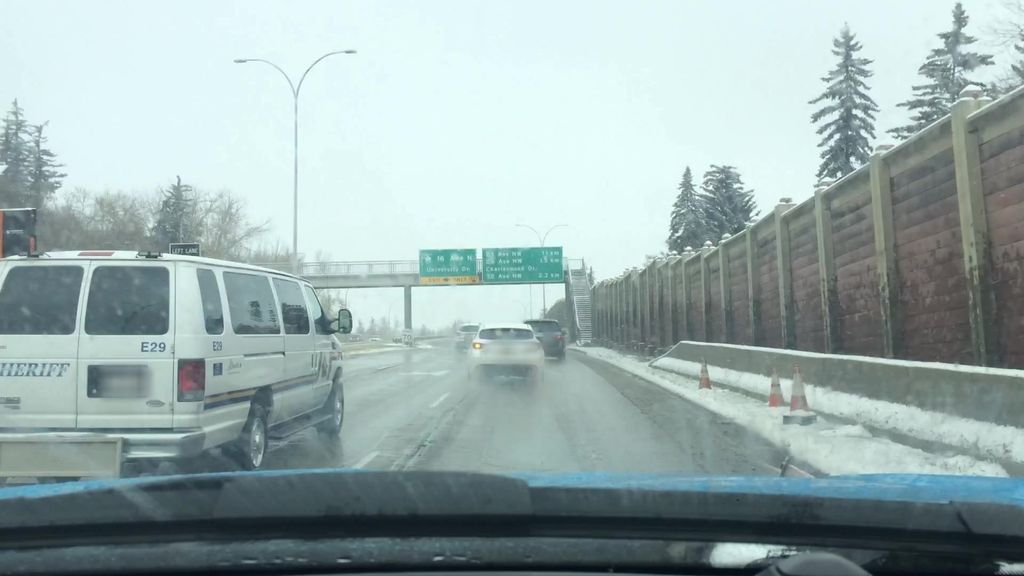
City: calgary